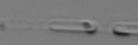
Label: Skeletonema